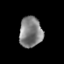
Tissue: prostate
Cell type: T cells
Senescence score: 0.1861
Nuclear area (px): 684
Mean DAPI intensity: 128.545